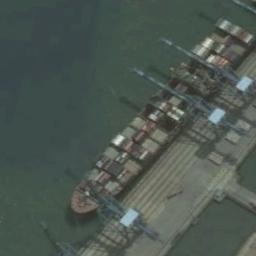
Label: ship